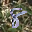
Label: 8